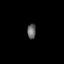
Tissue: prostate
Cell type: Fibroblasts
Senescence score: 0.6989
Nuclear area (px): 126
Mean DAPI intensity: 103.167